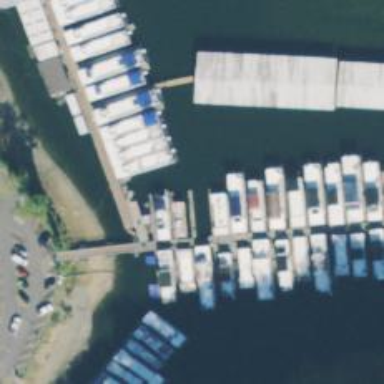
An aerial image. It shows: Marina on leisure land.